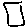
Label: square